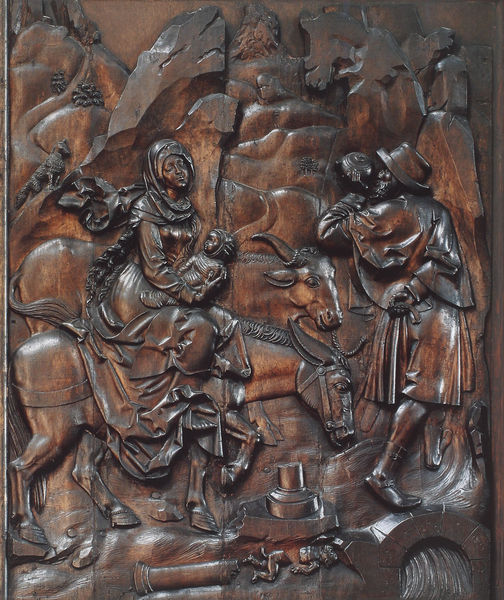
Titel: Hochaltar aus der Karmeliterkirche Maria Himmelfahrt in Nürnberg
Künstler: Veit Stoß
Standort: Bamberg, Dom (EU - D - B)
Schlagwörter: baum, felsen, mann, braun, frau, getränk, holz, hut, säule, tür, tiere, tuch, flasche, arm, brücke, gewand, mantel, familie, kind, gotik, esel, pferd, reiter, reiten, relief, berge, gebirge, kuh, baby, kopftuch, metall, bronze, plastik, flucht, kupfer, maultiere, altar, schnitzerei, fragment, jäger, jesus, heilige, maria, madonna, auszug, ochse, hirte, biblisch, josef, joseph, ägypten, heilige familie, jesuskind, quelle, schnitzaltar, stoss, bethlehem, veit, holzsichtig, idol, lasche, 1400, 1500, 1450, trinkt, zerbrochene säule